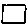
Label: square